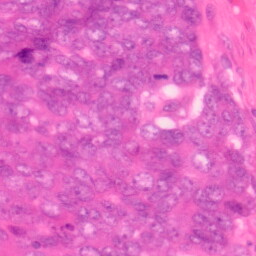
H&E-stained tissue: Colon